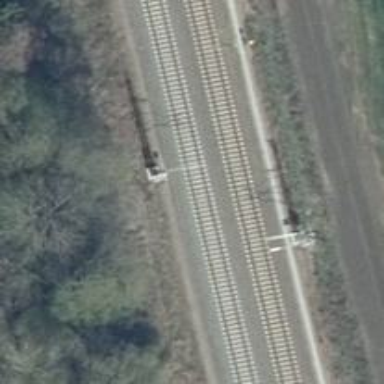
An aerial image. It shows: Milestone along the railway with catenary mast.